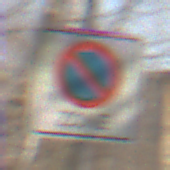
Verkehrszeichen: BeginnEingeschraenktesHalteverbotZone
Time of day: MorningAfternoon
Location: Outdoor (Nature)
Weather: Clear
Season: Winter
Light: Natural